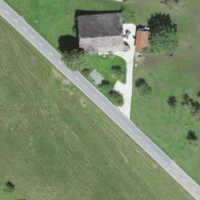
EUNIS habitat code: 25
Species observed at this site:
Mustela erminea